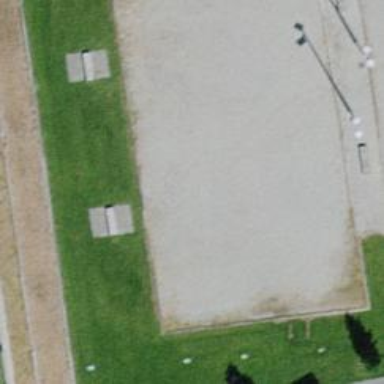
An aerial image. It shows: Pitch for playing boules.